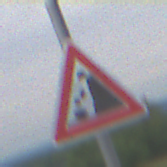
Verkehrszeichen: SteinschlagRechts
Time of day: Midday
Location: Outdoor (RoadRail)
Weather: PartlyCloudy
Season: NotSpecified
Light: Natural